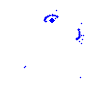
Particle: kaon